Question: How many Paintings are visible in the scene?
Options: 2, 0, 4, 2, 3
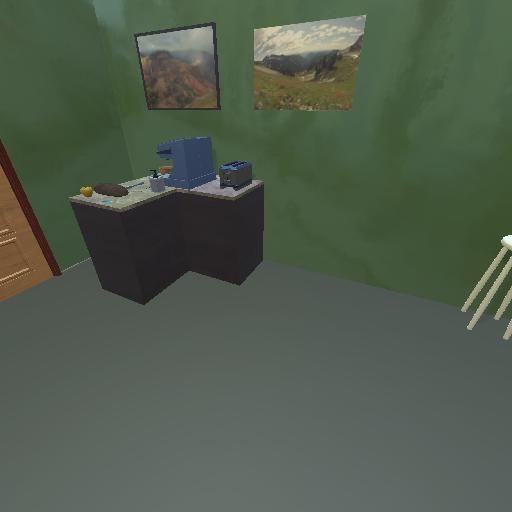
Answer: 2